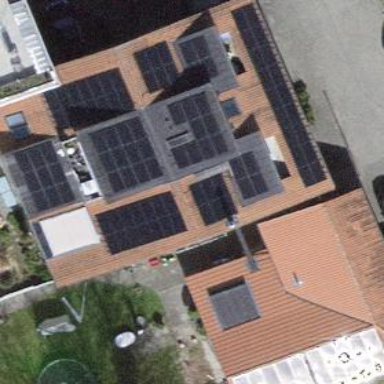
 consisting of solar photovoltaic panels."